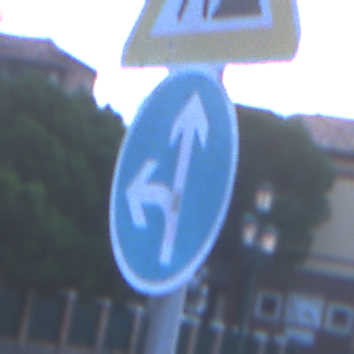
Verkehrszeichen: VorgeschriebeneFahrtrichtungGeradeausOderLinks
Zusatzzeichen oben: Arbeitsstelle
Umgebung: Outdoor, Urban
Tageszeit: Dawn
Wetter: PartlyCloudy
Licht: Natural
Jahreszeit: NotSpecified
Kontrast: LowContrast